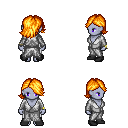
a pixel art fantasy rpg character, female body template, dark elf, purple skin, white robe, white pants, light blonde swoop hairstyle, bracelets, black shoes, four views (front, back, left, right), 2x2 character sprite sheet, small pixel art, hard edges, no anti-aliasing